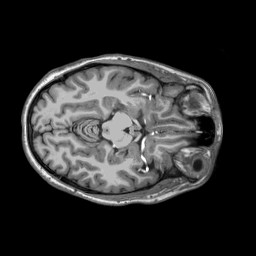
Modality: T1w
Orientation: coronal